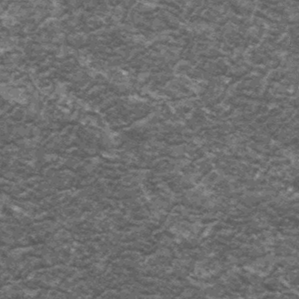
Label: frost